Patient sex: M
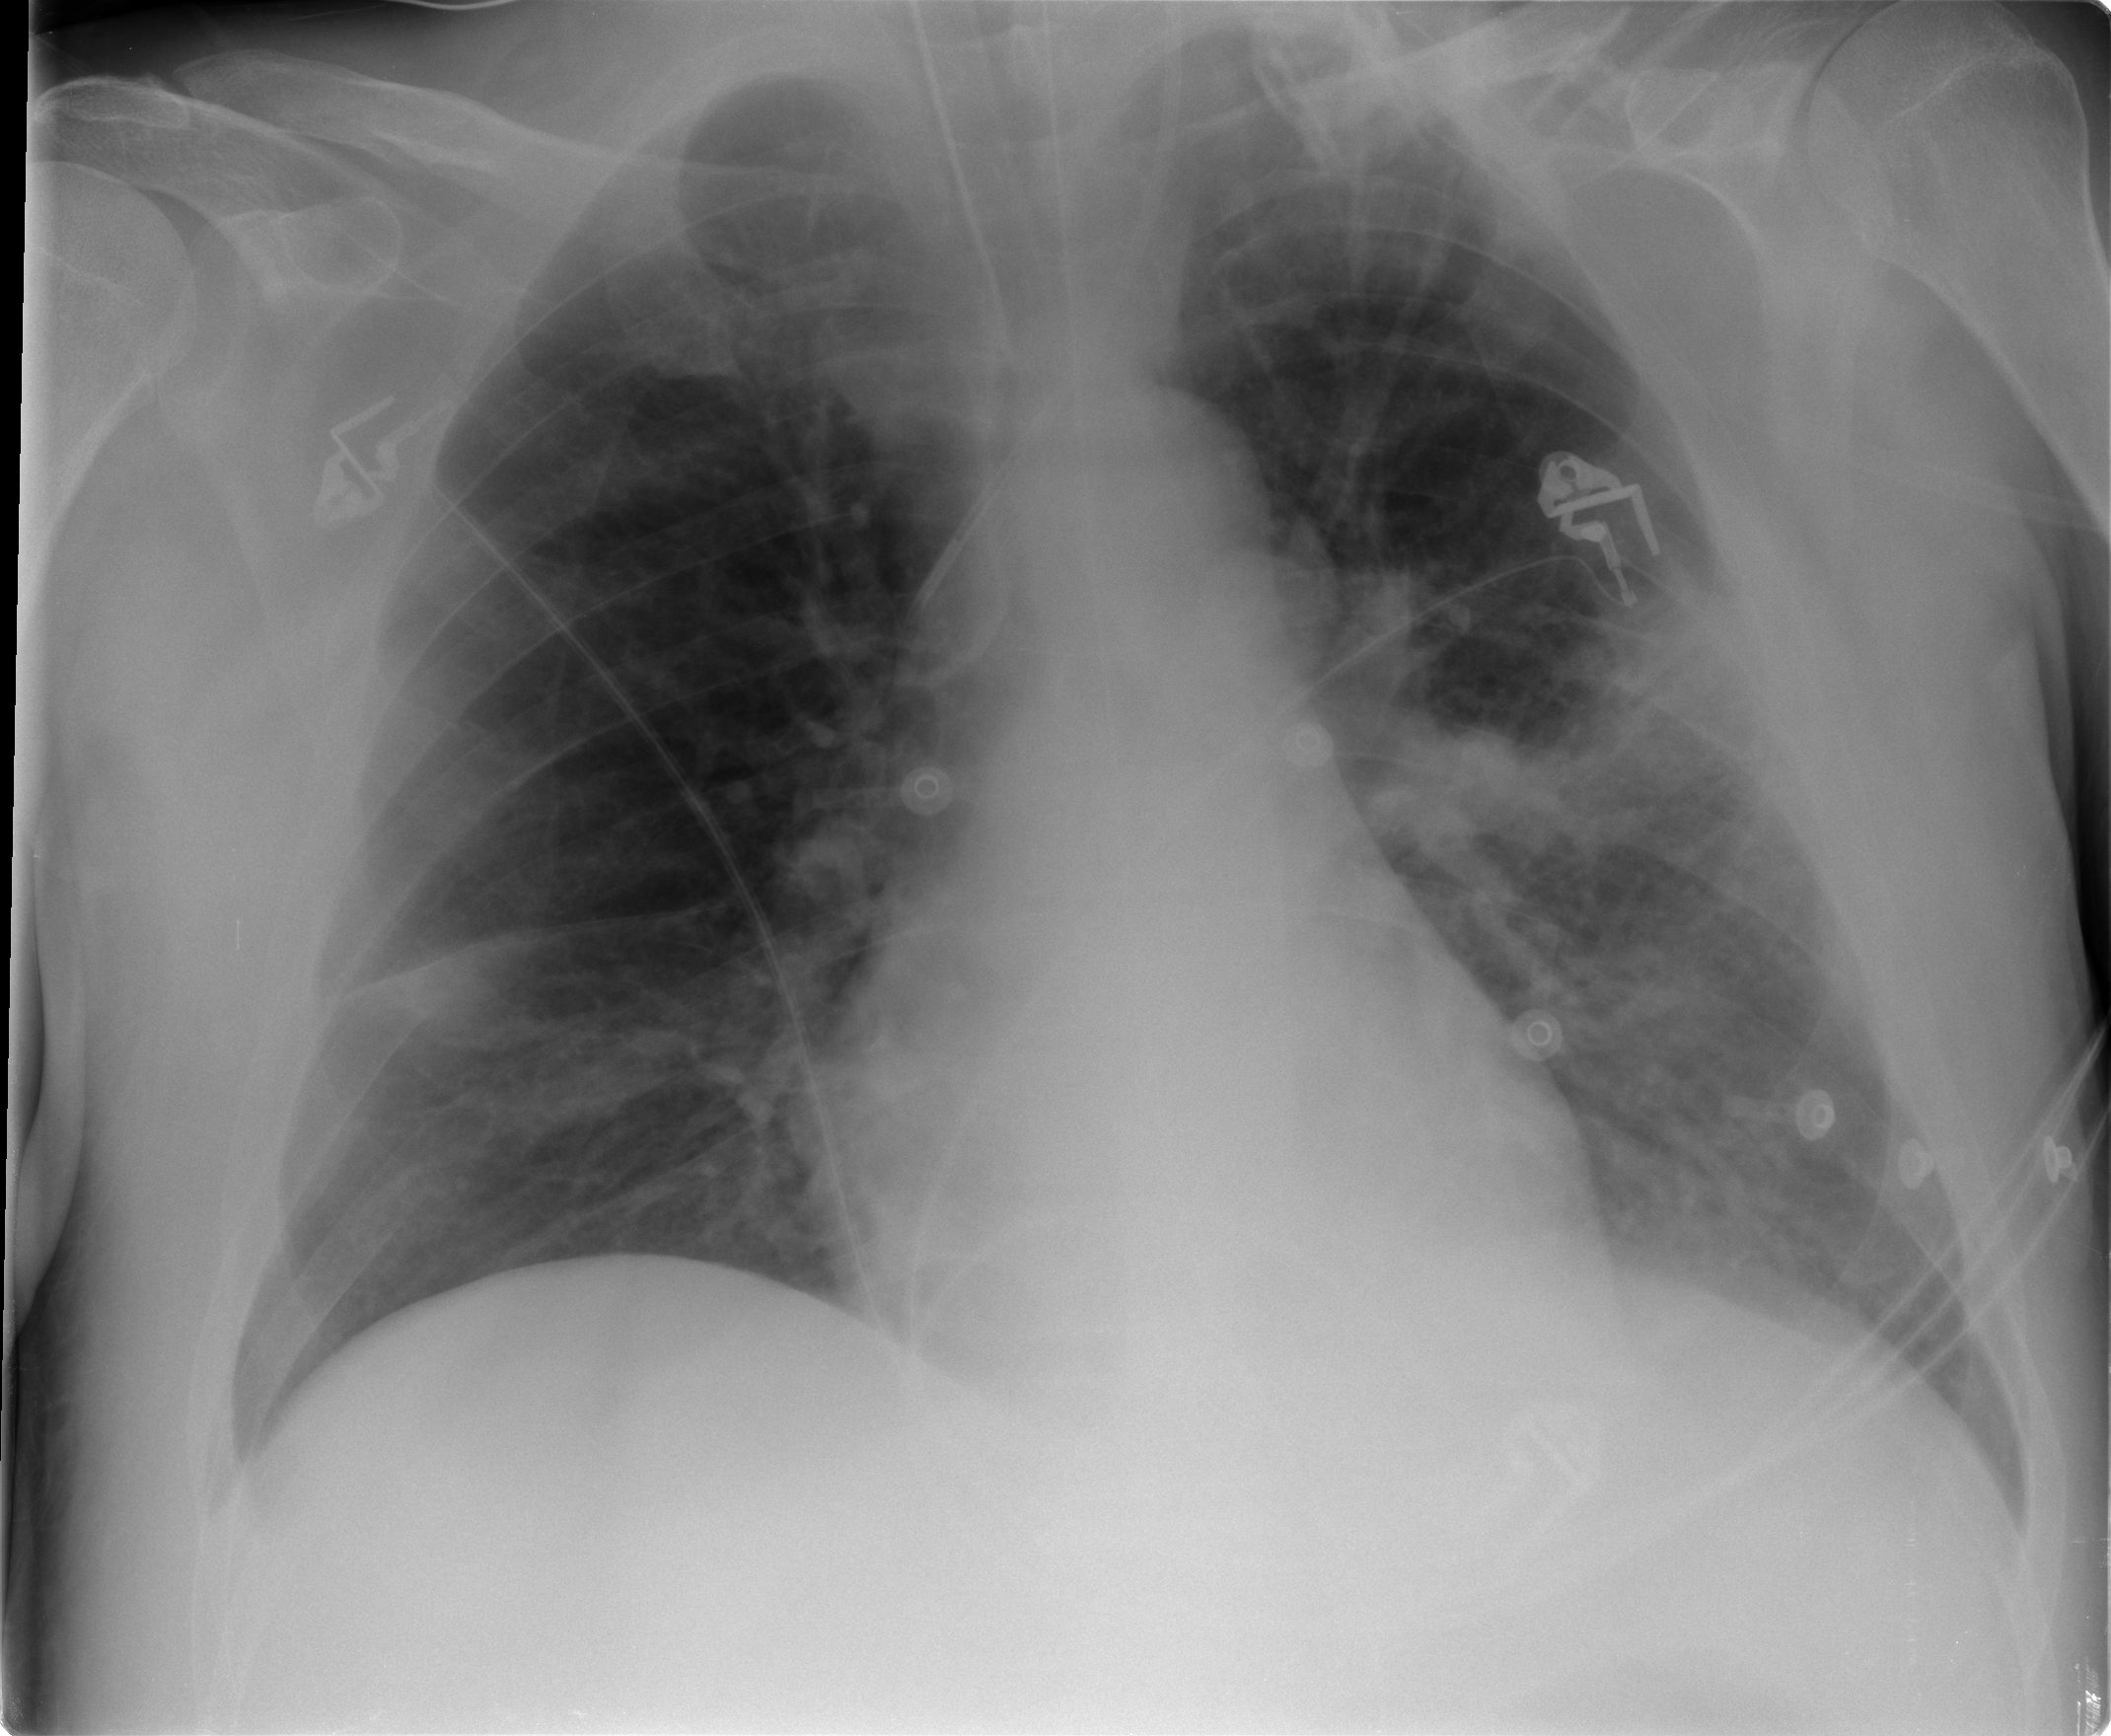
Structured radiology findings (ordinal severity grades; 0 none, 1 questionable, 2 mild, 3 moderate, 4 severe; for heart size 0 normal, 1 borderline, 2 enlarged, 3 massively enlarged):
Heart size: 0
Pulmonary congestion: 2
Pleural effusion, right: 0
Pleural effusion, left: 1
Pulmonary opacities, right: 1
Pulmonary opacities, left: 2
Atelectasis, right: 2
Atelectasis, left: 2